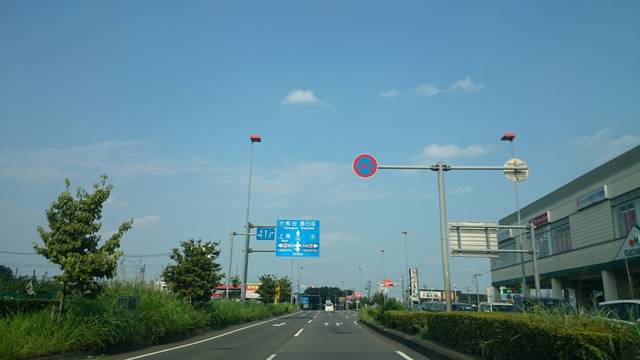
Region: Japan
Coordinates: 35.924, 139.581